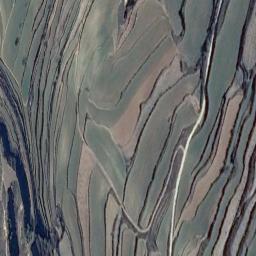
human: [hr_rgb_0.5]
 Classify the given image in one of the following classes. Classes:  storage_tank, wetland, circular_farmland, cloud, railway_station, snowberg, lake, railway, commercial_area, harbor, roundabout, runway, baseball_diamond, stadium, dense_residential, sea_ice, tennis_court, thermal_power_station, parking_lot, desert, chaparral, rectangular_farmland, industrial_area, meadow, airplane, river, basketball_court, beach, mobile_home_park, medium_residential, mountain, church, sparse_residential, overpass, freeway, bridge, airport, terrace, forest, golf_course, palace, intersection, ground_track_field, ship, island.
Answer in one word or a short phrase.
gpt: terrace